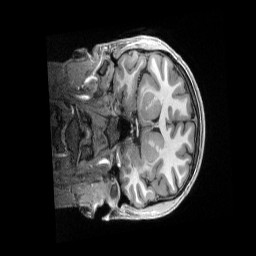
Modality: T1w
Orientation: coronal
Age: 18
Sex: male
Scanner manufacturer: siemens
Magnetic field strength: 3 T
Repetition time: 2.5 s
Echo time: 0.00296 s